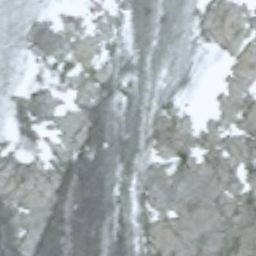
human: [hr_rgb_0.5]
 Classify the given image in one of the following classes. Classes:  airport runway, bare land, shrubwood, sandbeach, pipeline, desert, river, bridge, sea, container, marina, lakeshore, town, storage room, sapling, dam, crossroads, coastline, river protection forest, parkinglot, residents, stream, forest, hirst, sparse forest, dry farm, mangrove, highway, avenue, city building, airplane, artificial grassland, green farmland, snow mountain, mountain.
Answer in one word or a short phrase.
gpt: snow mountain